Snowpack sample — Snodgrass Mountain, Crested Butte, Colorado (2/4/25, 12:06 PM MST)
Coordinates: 38.923, -106.968
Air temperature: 35 °F
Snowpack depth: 80 cm
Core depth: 80 cm
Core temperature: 32 °F
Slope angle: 14°, slope face: 78°
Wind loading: low
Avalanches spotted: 0
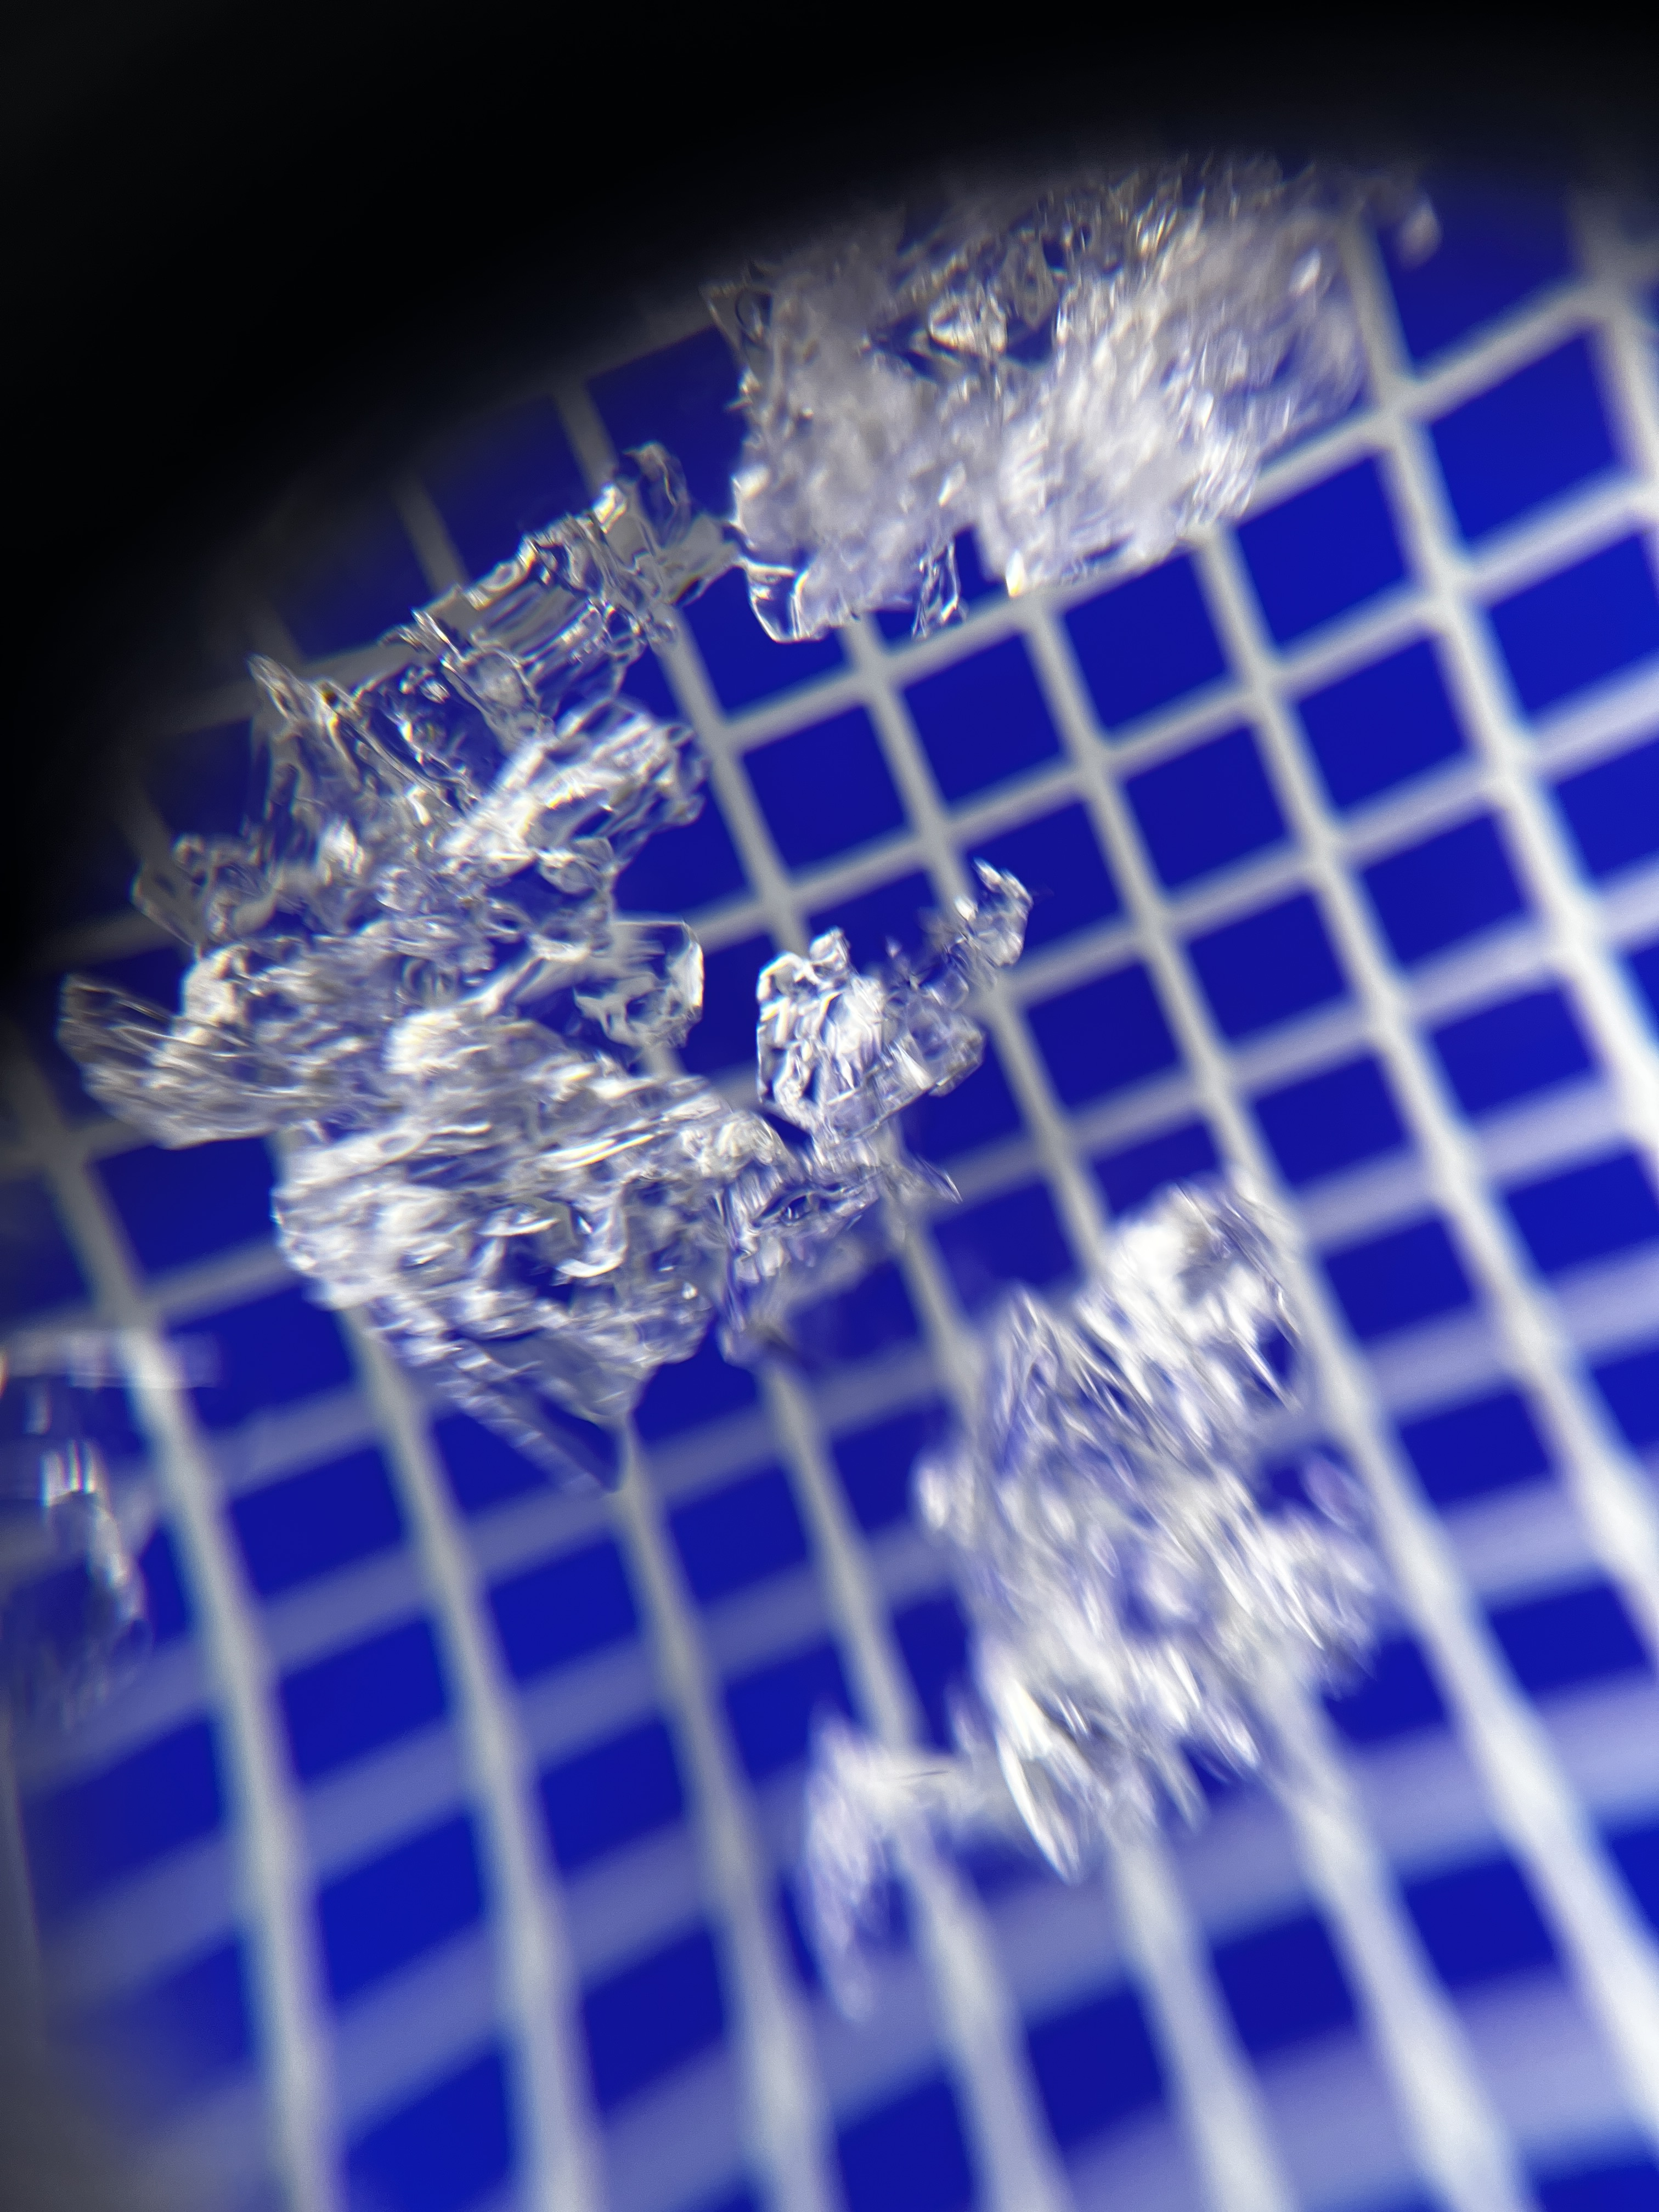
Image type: magnified_profile
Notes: No avalanches nearby, unusually warm weather for the last month reported by residents, Collected 25 yards from treeline